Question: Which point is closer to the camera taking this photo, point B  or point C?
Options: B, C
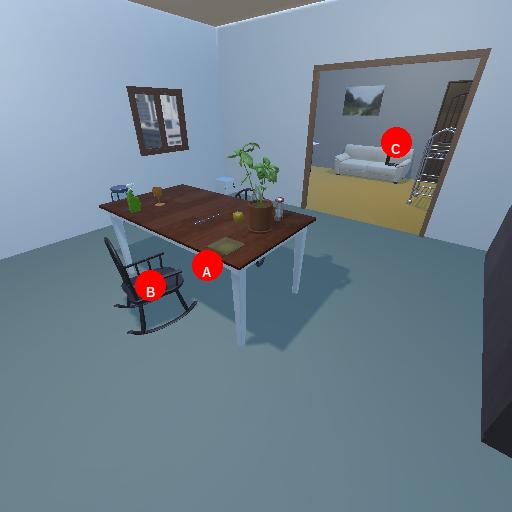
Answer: B